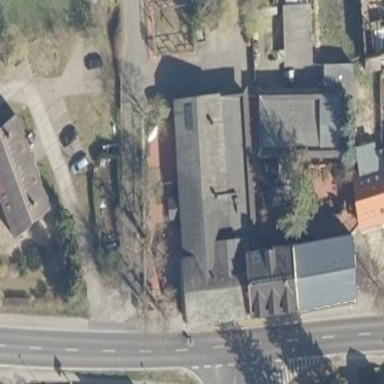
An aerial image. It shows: Building that is combination of restaurant and hotel.